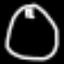
Label: clock